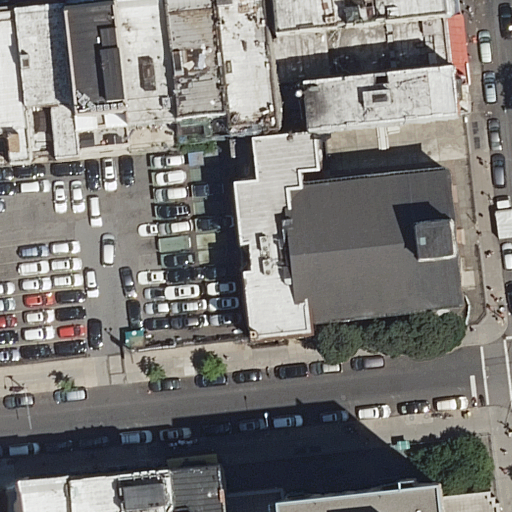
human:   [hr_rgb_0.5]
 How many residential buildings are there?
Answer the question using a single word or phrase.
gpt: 16

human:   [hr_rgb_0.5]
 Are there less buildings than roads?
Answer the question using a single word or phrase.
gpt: no

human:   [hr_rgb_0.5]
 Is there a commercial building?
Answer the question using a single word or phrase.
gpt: no

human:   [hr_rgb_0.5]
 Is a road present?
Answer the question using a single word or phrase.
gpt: yes

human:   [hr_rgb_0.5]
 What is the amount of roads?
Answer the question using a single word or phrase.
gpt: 3

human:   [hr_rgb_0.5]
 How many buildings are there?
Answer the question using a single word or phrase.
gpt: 17

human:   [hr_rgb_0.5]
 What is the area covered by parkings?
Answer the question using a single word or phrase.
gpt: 1826m2

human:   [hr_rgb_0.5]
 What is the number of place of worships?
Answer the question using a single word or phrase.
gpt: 1

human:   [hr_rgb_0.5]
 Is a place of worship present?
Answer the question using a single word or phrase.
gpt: yes

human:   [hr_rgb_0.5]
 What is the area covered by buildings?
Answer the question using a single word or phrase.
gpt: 4753m2

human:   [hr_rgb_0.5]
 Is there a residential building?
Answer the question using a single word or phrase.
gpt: yes

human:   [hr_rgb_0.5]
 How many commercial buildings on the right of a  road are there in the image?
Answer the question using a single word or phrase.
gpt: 0

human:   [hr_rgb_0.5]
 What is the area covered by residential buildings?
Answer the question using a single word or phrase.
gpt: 3869m2

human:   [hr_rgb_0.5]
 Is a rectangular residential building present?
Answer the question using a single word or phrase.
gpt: yes

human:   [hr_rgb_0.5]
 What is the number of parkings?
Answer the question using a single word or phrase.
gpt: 1

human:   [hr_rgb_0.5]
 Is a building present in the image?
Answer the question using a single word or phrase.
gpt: yes

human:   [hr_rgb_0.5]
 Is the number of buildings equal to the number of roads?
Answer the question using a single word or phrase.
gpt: no

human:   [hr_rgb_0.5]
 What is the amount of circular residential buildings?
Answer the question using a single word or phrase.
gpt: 0

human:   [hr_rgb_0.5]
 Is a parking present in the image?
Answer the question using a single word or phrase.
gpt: yes

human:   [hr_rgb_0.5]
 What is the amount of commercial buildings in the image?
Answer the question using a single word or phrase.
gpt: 0

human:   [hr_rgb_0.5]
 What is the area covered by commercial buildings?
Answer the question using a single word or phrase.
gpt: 0m2

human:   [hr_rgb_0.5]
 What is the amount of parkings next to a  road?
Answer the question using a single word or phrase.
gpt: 1

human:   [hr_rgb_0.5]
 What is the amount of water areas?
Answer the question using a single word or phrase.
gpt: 0

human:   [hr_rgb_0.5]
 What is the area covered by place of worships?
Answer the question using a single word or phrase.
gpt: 883m2

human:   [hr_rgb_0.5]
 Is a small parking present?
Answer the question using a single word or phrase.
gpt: no

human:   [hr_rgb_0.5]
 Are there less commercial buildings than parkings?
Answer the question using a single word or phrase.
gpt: yes

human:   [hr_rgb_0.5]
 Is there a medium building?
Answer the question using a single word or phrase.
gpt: yes

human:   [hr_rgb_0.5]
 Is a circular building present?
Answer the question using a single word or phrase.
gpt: no

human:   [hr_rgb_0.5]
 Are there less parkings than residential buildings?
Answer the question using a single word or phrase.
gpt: yes

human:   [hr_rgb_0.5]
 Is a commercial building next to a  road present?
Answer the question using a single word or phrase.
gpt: no

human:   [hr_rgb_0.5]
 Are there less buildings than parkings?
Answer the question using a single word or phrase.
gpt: no

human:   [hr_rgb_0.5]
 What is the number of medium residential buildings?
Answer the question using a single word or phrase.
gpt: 15

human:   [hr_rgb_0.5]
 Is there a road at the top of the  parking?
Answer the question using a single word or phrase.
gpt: yes

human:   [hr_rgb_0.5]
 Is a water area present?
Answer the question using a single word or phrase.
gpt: no

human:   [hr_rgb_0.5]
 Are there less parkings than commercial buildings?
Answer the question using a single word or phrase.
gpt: no

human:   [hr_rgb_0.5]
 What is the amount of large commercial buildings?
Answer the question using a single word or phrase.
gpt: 0

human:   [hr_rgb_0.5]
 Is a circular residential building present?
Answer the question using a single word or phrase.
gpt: no

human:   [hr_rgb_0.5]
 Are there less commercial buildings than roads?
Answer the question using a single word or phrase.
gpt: yes

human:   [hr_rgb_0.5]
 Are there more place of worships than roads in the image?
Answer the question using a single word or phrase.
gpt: no

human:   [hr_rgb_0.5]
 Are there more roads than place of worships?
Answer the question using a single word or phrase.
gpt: yes

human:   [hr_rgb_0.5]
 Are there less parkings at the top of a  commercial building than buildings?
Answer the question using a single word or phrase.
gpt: yes

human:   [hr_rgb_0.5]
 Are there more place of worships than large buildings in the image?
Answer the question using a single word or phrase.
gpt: no

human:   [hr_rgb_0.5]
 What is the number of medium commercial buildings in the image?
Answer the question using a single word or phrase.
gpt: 0

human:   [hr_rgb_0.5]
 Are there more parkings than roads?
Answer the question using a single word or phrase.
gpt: no

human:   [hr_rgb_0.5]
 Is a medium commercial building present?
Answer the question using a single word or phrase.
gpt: no

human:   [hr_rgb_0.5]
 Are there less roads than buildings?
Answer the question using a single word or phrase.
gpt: yes

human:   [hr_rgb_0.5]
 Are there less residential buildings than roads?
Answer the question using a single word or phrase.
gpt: no

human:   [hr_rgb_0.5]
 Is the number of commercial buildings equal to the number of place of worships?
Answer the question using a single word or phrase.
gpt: no

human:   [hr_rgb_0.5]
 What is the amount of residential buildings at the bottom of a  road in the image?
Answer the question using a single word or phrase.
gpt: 8

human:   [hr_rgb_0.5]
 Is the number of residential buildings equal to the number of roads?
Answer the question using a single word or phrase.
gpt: no

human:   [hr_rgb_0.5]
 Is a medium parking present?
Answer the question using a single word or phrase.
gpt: no

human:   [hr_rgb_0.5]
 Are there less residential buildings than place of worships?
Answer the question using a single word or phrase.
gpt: no

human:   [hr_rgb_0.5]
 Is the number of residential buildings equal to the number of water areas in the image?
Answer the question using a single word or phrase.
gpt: no

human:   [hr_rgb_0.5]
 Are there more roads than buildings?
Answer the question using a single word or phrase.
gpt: no

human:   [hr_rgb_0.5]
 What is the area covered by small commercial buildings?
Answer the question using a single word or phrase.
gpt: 0m2

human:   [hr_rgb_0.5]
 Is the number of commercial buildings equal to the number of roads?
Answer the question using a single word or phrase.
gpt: no

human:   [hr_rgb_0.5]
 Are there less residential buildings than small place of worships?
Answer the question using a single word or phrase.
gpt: no

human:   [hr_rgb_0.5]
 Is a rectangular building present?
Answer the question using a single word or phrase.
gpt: yes

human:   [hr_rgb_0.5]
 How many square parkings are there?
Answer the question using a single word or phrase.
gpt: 0

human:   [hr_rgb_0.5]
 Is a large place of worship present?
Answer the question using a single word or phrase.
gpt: yes

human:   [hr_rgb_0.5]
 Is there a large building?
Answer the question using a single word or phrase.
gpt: yes

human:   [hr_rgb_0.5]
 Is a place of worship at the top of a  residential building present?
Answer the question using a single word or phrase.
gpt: yes

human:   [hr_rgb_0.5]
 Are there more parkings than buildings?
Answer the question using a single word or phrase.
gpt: no

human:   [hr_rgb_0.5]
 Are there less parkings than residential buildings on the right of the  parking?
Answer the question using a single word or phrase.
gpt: yes